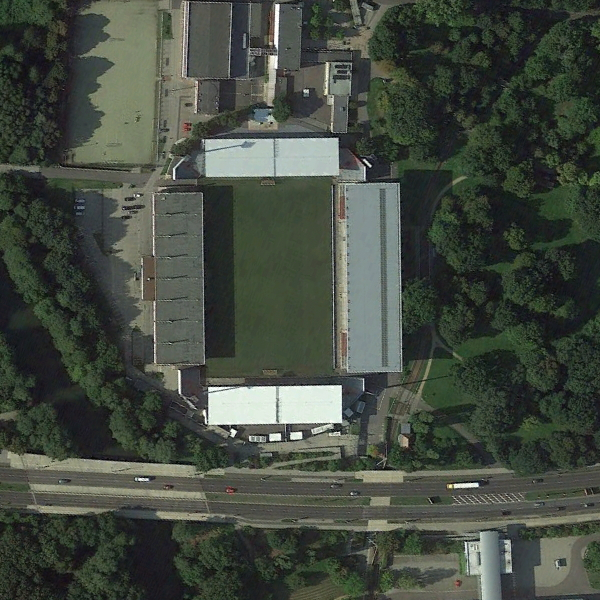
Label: Stadium